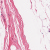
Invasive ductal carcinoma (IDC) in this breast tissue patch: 0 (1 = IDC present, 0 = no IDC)